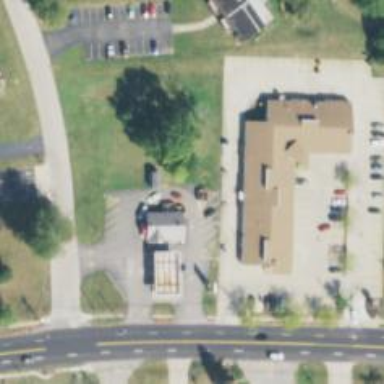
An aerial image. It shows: Convenience shop.